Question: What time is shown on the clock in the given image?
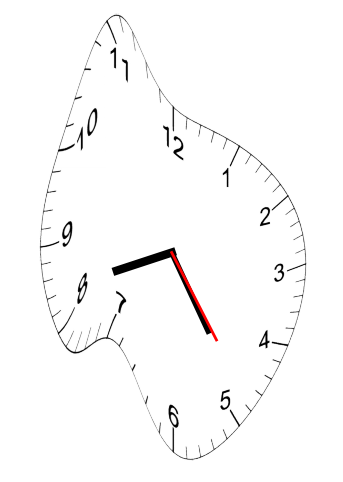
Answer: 08:24:24